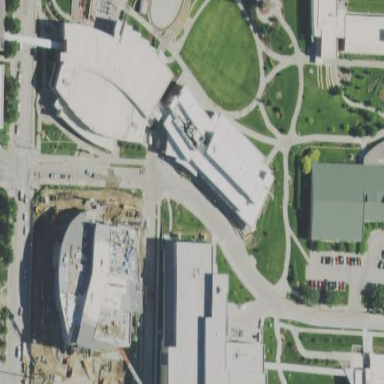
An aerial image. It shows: View of university building.